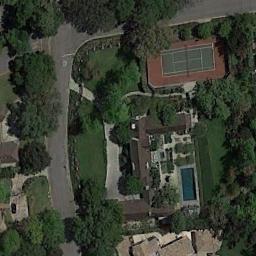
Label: tennis_court